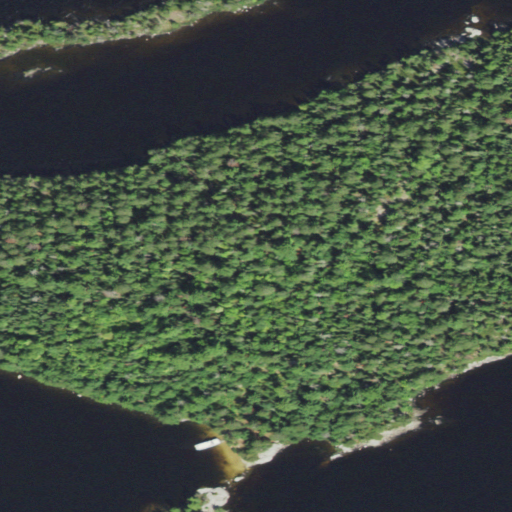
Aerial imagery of island in Minnesota named Blueberry Island containing open water, evergreen forest, mixed forest, and herbaceous wetlands